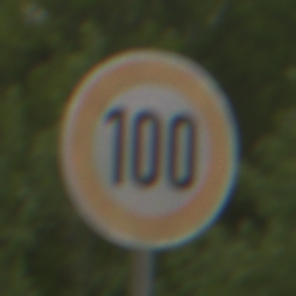
Verkehrszeichen: Geschwindigkeit100
Umgebung: Outdoor, Nature
Tageszeit: MorningAfternoon
Wetter: Overcast
Licht: Natural
Jahreszeit: NotSpecified
Kontrast: LowContrast